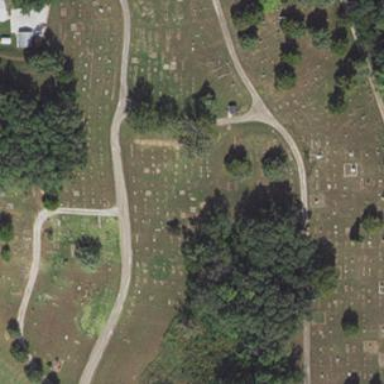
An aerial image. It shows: Cemetery.